Question: I want to make a ListView like the foursquare (image below). I'm familiar with custom items.

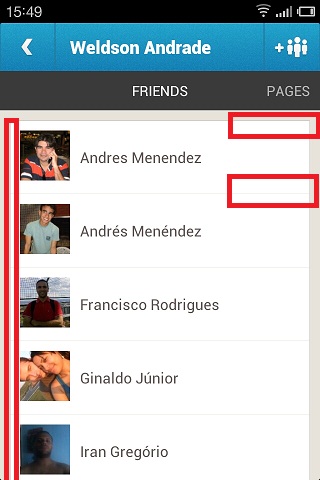
Answer: You can create a layout inside of another layout in your xml. Give the outer layout a grey background, then add in padding to border of the inner layout.